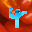
Label: 4